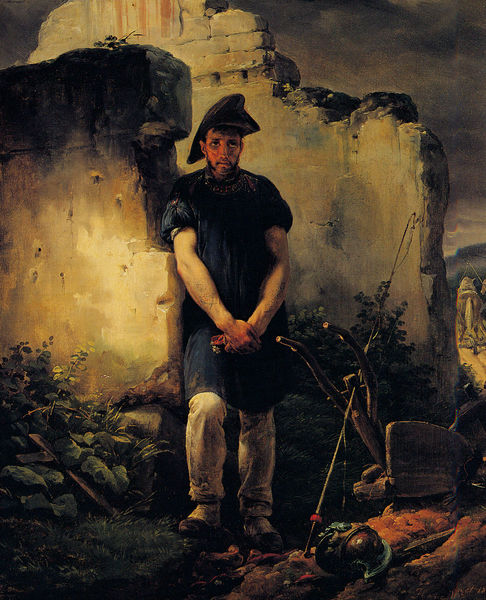
Titel: Peace and War, Krieg und Frieden
Künstler: Horace Vernet
Standort: London
Institution: Wallace Collection
Schlagwörter: blau, blätter, dunkel, feuer, gemälde, gewitter, himmel, kopf, mann, schatten, weiß, wolken, aquarell, gelb, grün, landschaft, ocker, abend, braun, geste, grau, hell, hintergrund, holz, hut, licht, mitte, nacht, orange, schwarz, türkis, blick, gras, haus, rot, weg, wiese, beige, hemd, hose, jung, mütze, wand, arm, arme, augen, gesicht, inkarnat, mensch, stehen, stein, steine, trauer, bildnis, hände, porträt, schauen, wache, öl, erde, feld, gräser, hügel, gebüsch, hütte, boden, dunkelheit, figur, gewand, realismus, stehend, pflanzen, frontal, kontrast, genre, pferd, stock, garten, beine, bewölkt, kopfbedeckung, schürze, düster, schuhe, hosen, acker, arbeiten, fels, mauer, vegetation, schutt, krieg, schlacht, trümmer, muskeln, angelehnt, melancholie, lichteinfall, bauer, reste, ruine, kreuz, flug, uniform, soldat, angel, kittel, ruinen, helm, ganzkörper, rüstung, gemäuer, römer, verschränkt, grab, mauern, bleich, beet, gärtner, rain, zerstört, zentrum, armut, pflug, reuse, gürn, brandmauer, um 1910, furche, kaftan, geand, geräte, fund, kamp, seltsam, schubkare, pflugschar, ackergerät, greifarm, handpflug, holzpflug, eises, atmur, krfätig